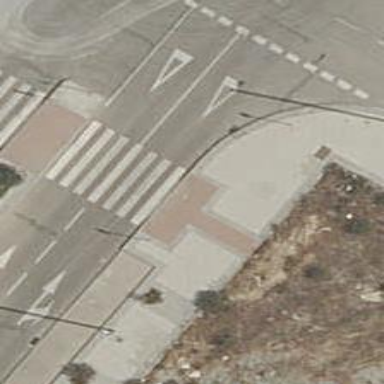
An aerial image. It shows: Uncontrolled zebra crossing on the road.